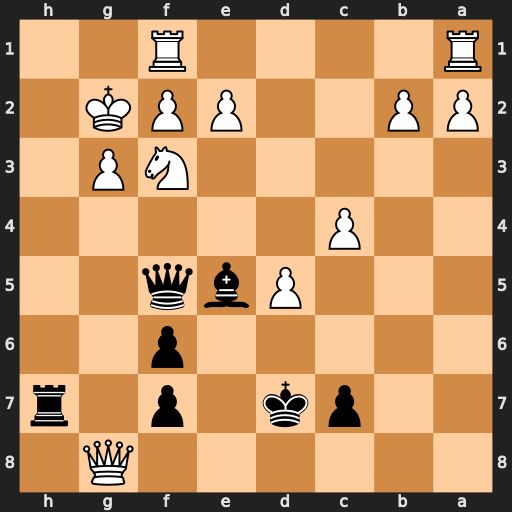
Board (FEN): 6Q1/2pk1p1r/5p2/3Pbq2/2P5/5NP1/PP2PPK1/R4R2
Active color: b
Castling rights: -
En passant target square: -
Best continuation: Qh3+ Kg1 Qh1#